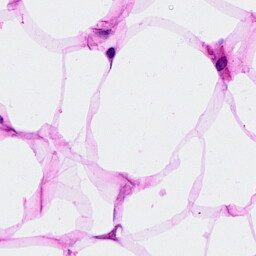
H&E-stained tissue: Breast